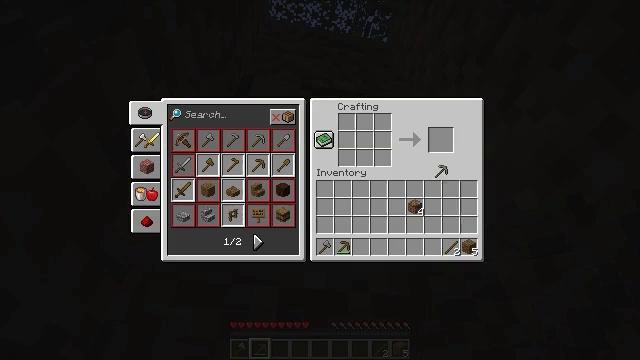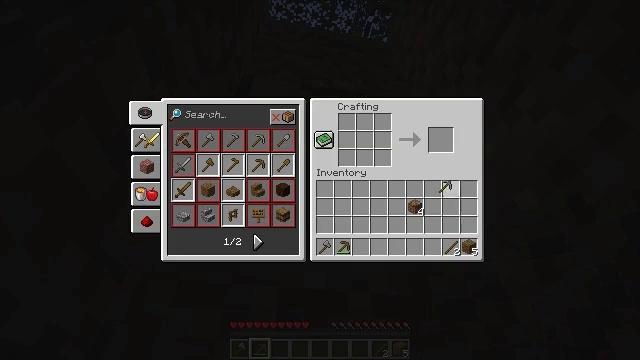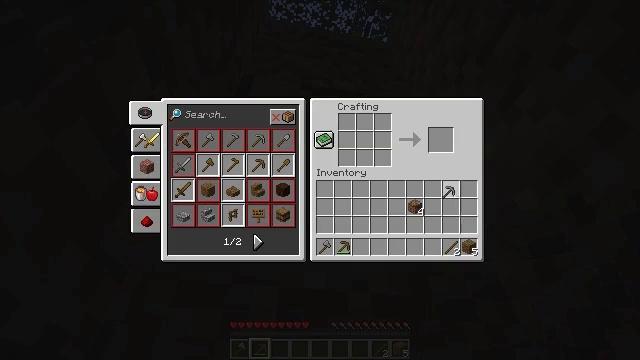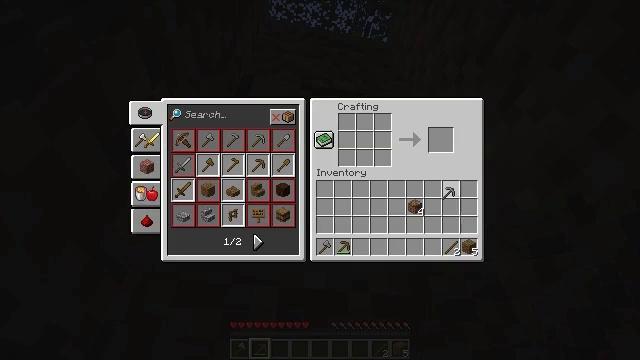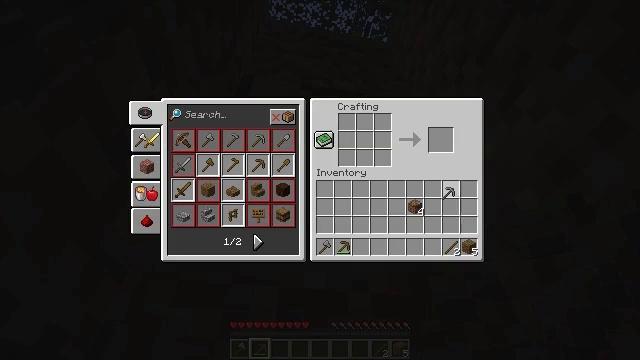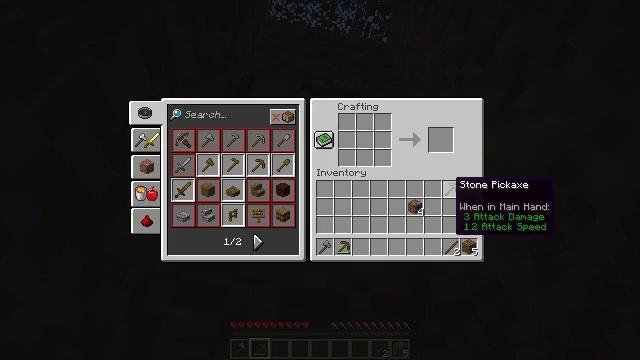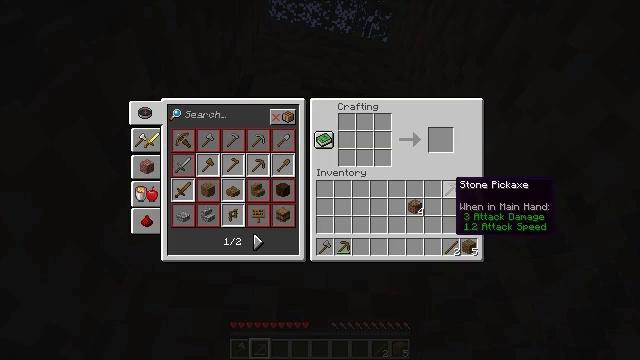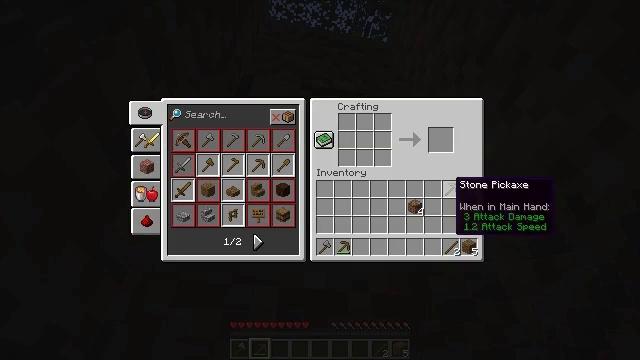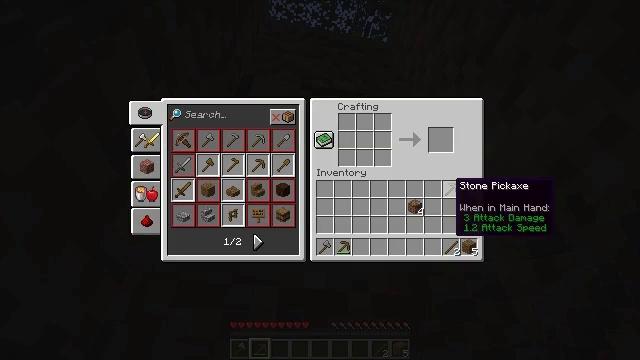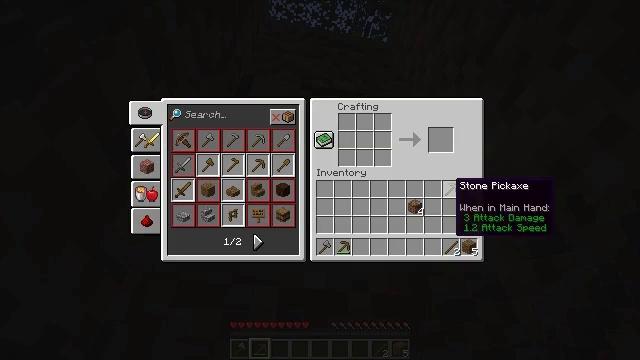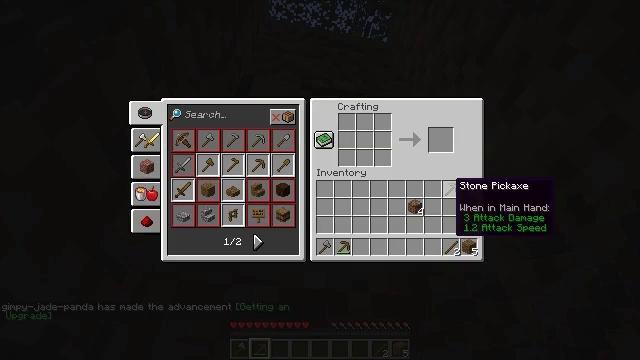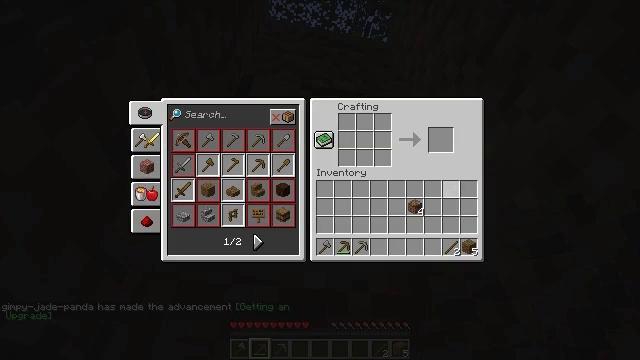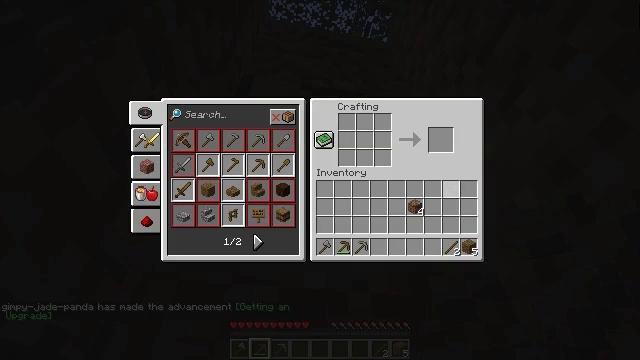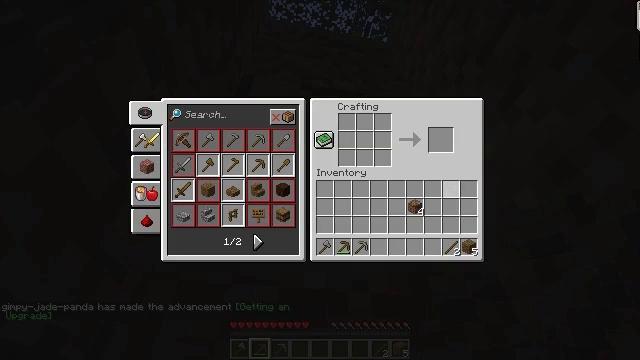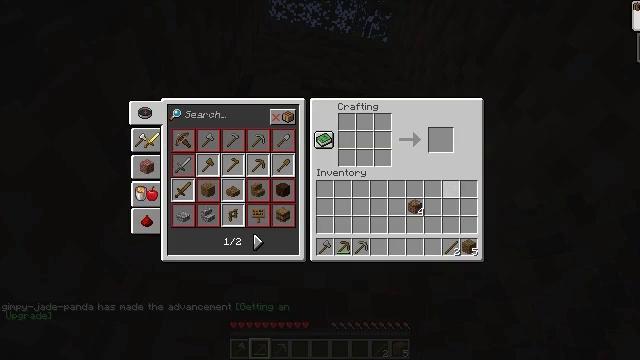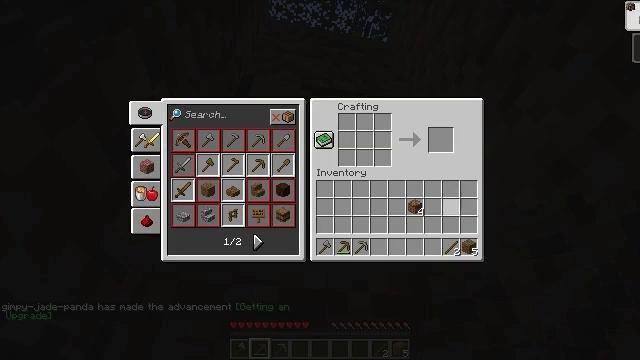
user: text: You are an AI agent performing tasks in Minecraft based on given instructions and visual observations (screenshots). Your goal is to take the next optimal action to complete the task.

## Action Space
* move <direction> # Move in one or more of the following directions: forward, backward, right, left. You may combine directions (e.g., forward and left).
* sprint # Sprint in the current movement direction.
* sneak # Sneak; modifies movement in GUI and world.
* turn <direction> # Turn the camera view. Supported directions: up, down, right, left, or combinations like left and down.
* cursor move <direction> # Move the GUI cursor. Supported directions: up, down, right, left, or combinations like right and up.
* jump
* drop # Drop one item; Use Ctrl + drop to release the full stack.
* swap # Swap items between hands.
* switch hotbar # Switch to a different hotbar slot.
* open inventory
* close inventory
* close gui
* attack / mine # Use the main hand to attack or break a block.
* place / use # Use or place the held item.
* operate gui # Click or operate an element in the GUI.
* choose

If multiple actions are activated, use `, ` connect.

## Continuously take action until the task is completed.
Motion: motion action
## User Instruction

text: Attack the crafting table to break it.
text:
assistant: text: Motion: cursor move down, operate gui, open gui
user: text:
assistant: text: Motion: operate gui
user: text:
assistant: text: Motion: operate gui
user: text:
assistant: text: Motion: operate gui
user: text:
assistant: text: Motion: no_op
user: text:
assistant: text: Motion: no_op
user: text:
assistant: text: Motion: no_op
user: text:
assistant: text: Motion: no_op
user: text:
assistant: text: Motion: no_op
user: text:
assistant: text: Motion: no_op
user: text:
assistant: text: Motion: switch to hotbar 3
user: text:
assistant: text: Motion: switch to hotbar 3
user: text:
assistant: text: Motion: switch to hotbar 3
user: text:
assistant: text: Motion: no_op
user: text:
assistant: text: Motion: no_op
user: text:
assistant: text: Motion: no_op
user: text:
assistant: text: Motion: no_op
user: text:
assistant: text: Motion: no_op
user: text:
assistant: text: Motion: no_op
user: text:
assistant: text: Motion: no_op
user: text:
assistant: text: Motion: no_op
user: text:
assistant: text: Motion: no_op
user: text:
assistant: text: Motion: no_op
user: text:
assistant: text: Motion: close gui
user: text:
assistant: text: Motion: no_op
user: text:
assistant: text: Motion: no_op
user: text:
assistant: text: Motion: turn up
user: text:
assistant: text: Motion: turn up, switch to hotbar 1
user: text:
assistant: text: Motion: switch to hotbar 1
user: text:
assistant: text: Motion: turn up, switch to hotbar 1